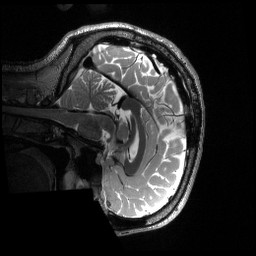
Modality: T2w
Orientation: sagittal
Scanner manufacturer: siemens
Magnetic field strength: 3 T
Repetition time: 3.2 s
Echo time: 0.563 s